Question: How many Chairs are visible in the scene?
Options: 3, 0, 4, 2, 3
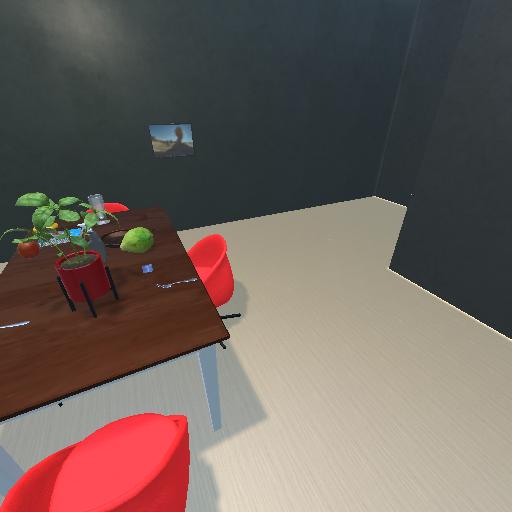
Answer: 3